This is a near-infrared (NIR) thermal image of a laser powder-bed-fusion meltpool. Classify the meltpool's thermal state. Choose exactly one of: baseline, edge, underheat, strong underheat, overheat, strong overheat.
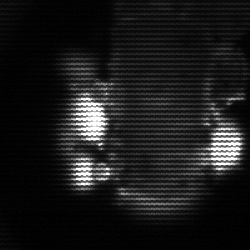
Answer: strong underheat